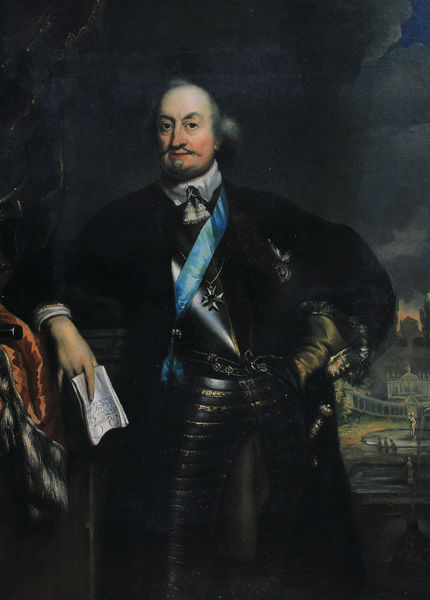
Titel: Porträt von Johan Maurits (1604-1679), Graf von Nassau-Siegen, Gründer von Mauritshuis
Künstler: Jan de Baen
Standort: Den Haag
Institution: Mauritshuis
Schlagwörter: blau, dunkel, gemälde, hand, himmel, mann, wasser, wolken, grün, landschaft, geste, grau, hell, hintergrund, schwarz, stirn, weiss, blick, rot, schloss, tuch, bart, schnurrbart, augen, kragen, bildnis, herr, porträt, gewand, mantel, blatt, seide, brunnen, bassin, schärpe, papier, man, metall, panzer, stolz, bayern, balustrade, schwert, waffe, orden, herrscher, rüstung, harnisch, brief, briefe, admiral, silbrig, standbild, kurfürst, höfling, sabel, glanze, mustasche, #ritter